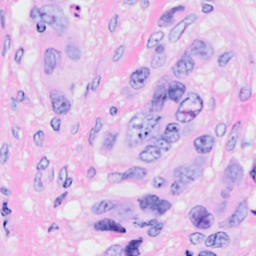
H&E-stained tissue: Breast